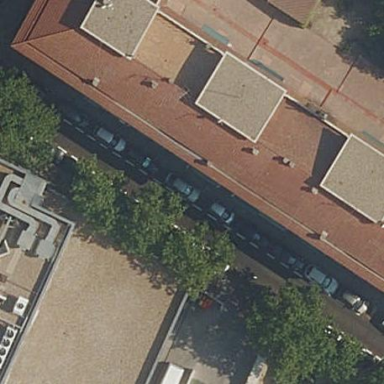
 used as apartments. The roof is colored red."